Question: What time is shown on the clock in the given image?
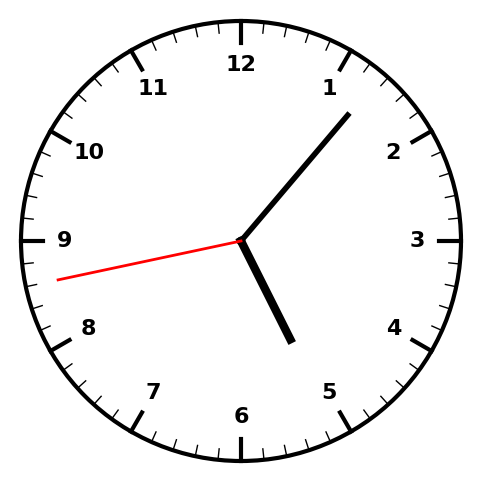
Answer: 05:06:43